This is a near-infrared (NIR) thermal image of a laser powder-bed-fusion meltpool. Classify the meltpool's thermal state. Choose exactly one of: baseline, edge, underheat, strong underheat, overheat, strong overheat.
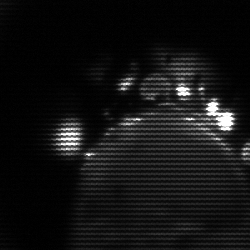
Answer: baseline